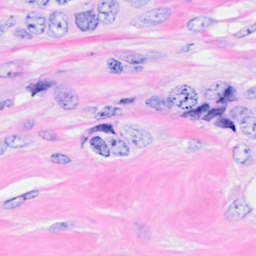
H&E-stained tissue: Breast